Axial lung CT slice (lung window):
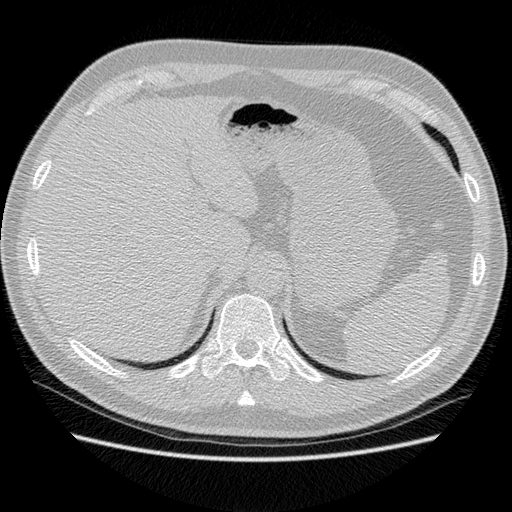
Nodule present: no